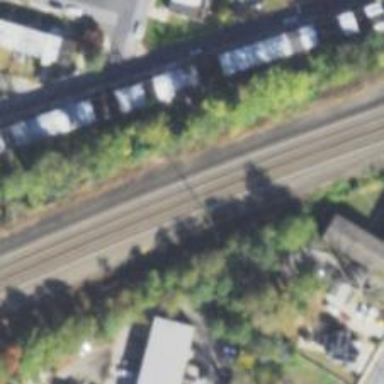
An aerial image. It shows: Railway track with contact line for electrification.